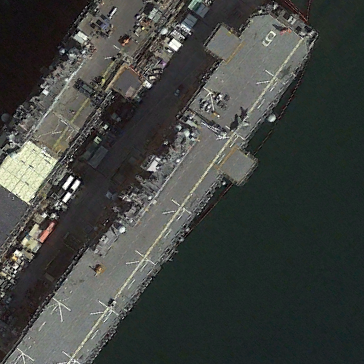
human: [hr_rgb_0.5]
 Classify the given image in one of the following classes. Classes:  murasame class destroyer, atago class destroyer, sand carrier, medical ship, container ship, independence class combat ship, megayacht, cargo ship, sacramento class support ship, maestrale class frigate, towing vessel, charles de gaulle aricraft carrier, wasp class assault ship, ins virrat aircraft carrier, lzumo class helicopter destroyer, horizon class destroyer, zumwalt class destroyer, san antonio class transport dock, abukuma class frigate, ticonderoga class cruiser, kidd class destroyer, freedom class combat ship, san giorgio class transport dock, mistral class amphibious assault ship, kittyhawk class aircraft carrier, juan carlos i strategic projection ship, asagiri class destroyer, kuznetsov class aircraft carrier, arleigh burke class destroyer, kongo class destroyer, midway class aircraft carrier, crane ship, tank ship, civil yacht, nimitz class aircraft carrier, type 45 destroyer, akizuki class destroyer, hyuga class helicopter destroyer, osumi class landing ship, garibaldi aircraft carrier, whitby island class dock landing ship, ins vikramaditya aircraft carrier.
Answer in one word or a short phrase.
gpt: Wasp class assault ship